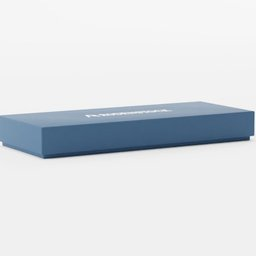
Label: mechanical